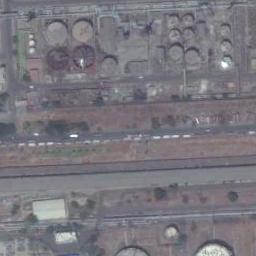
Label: storage_tank